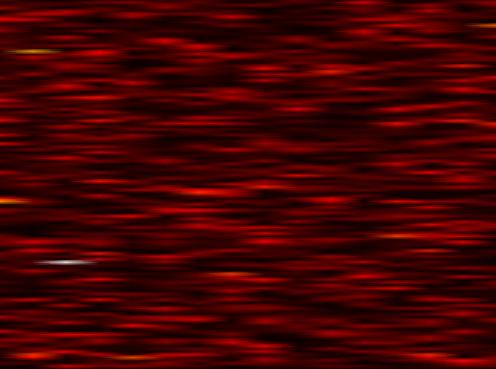
Label: OFDM